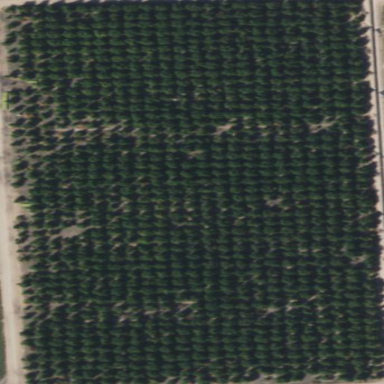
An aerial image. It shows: Orchard.